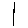
Label: line